Interaction volume radius: 10 \u00c5
Interaction volume height: 30 \u00c5
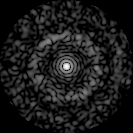
Disorder parameter: 0.8372